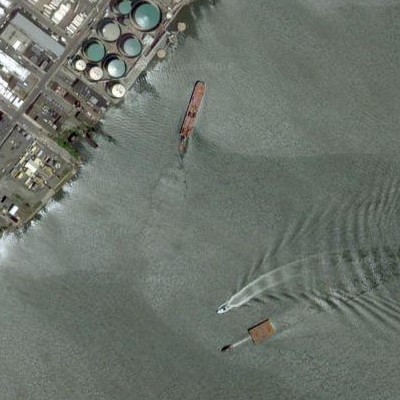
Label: dRiverLake